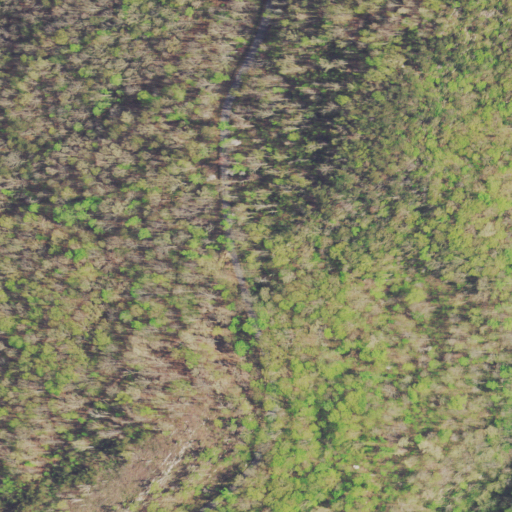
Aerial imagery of gap in Tennessee named Morris Gap containing deciduous forest, mixed forest, and open development